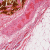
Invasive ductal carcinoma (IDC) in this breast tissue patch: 0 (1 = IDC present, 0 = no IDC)